Question: I am using LinqToExcel to easily import Excel data into SQL Server.
'''
var fileName = ConfigurationManager.AppSettings["ExcelFileLocation"];
var excel = new ExcelQueryFactory(fileName);
var employees = excel.Worksheet<Employee>().ToList();
'''
Everything's fine, there is only 1 problem, the fields mapped exactly to the database table fields, and in the database they are NOT NULL.

Having said that, if you look at this screenshot of Excel file, some rows below row 3 are actually not empty. There are no spaces, but somehow LinqToExcel reads them as well and of course I get exception thrown by EntityFramework saying the field cannot be null.
I need to select all the blank rows below 3 up to 8980 something, and delete them.
Only then I can use LinqToExcel not trying to import blank rows.
Any idea how to solve the problem?
Thanks.
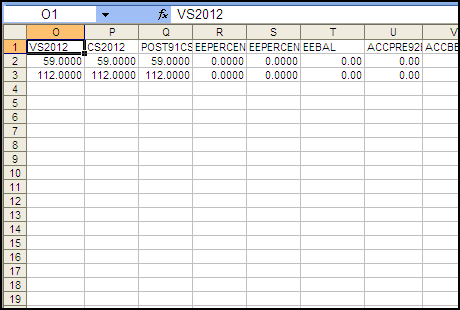
Answer: You can add a condition to the LINQ statement so the empty rows are not included.
'''
var employees = excel.Worksheet<Employee>().Where(x => x.VS2012 != null).ToList();
'''
And if checking for not null does not work, then you can check for an empty string
'''
var employees = excel.Worksheet<Employee>().Where(x => x.VS2012 != "").ToList();
'''